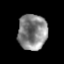
Tissue: prostate
Cell type: Myeloid cells
Senescence score: 0.2739
Nuclear area (px): 1005
Mean DAPI intensity: 134.872